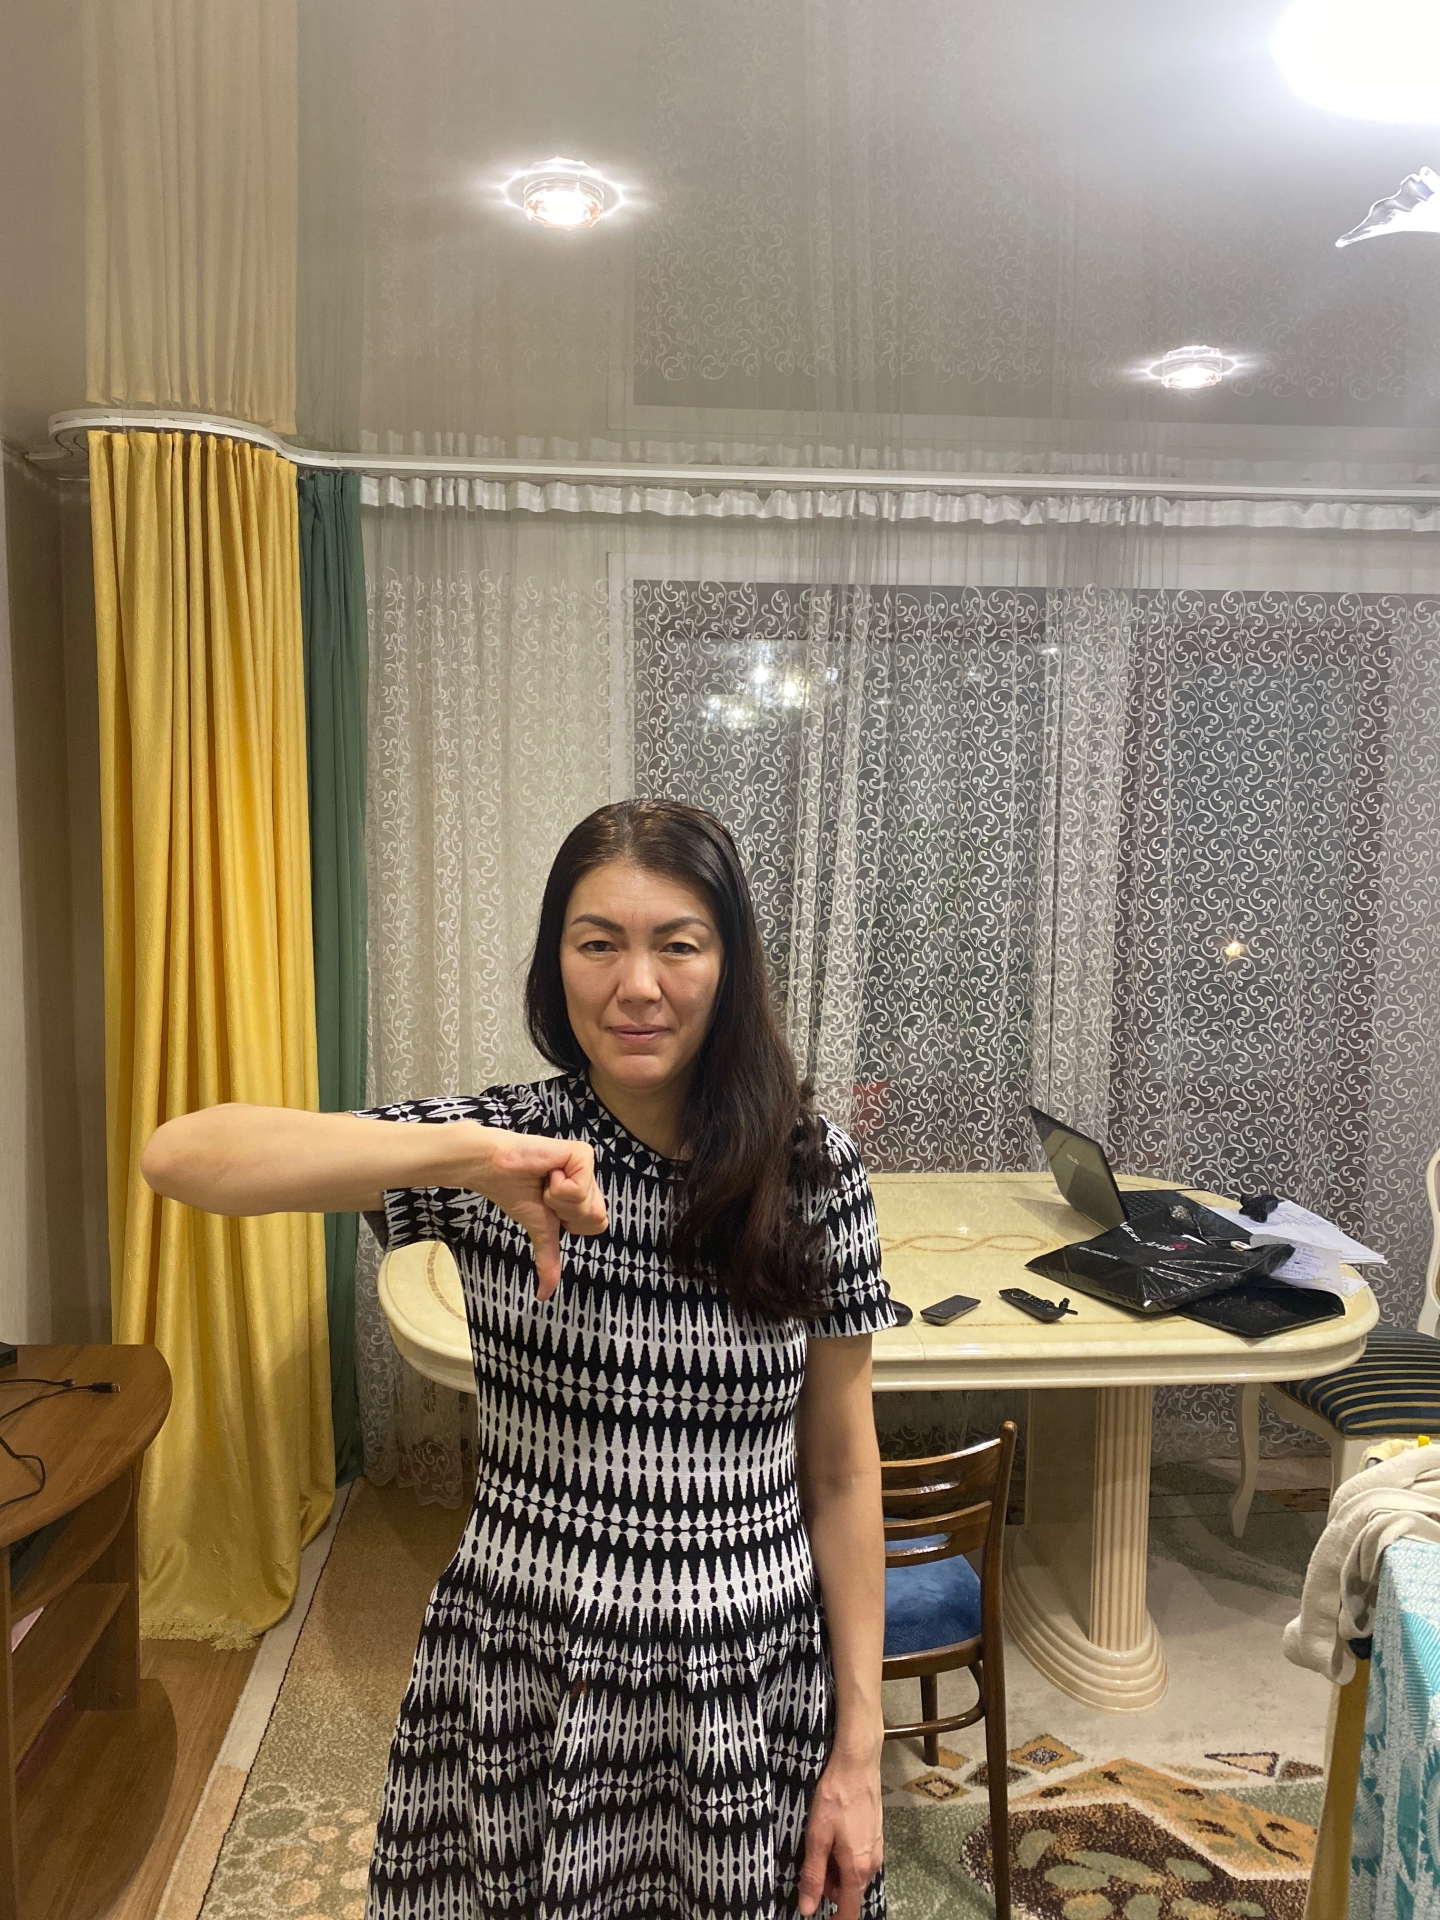
Label: clear